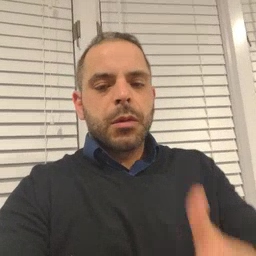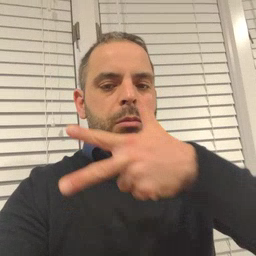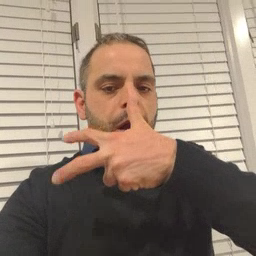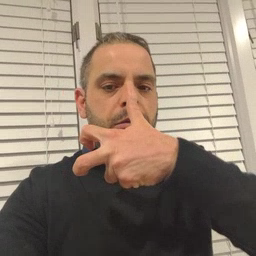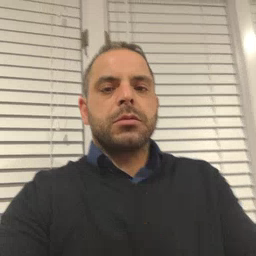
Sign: bug